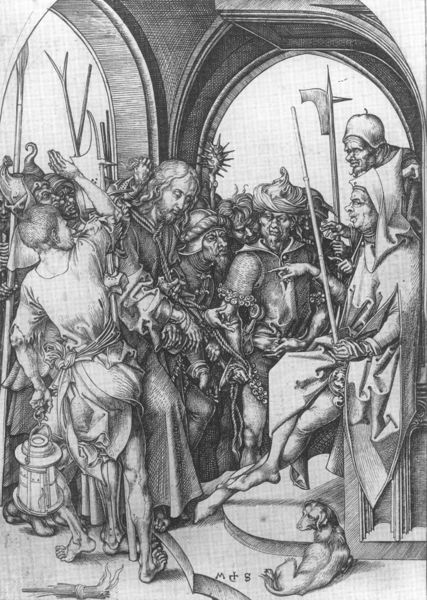
Titel: Christus vor dem Hohepriester
Künstler: Martin Schongauer
Schlagwörter: fuß, weiß, menschen, grau, lampe, licht, schwarz, zeichnung, hund, gericht, signatur, füße, stab, grafik, soldaten, thron, stufen, besen, arkade, druck, gefangennahme, waffe, helm, christus, jesus, gebunden, lanzen, turban, und, kreuzritter, verurteilung, schongauer, morgenstern, scharz weiß, bestrafung, pontius, wandfarbe, lithograph